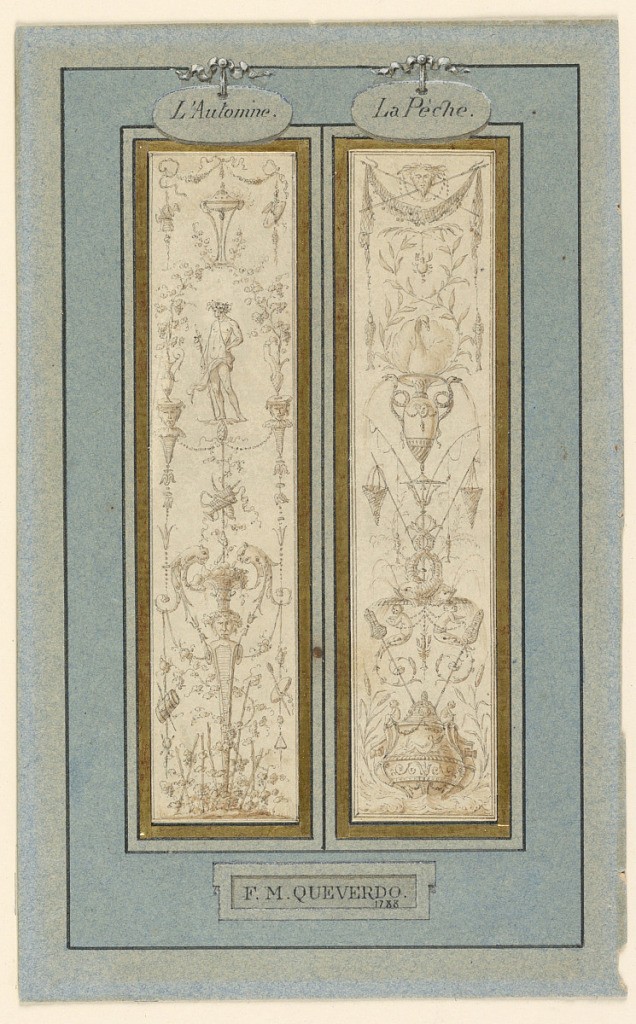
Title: Designs for Arabesque Panels
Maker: François Marie Isidore Queverdo, 1748 - 1797
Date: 1788
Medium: Pen and ink with sepia wash
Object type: drawing
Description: In the center, Bacchus standing under a grape arbor issuing from urns, and a brazier at the top. At the bottom, a herm, flanked by drum and tambourine, hanging from garlands.